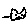
Label: cat